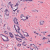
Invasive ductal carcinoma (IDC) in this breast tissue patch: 1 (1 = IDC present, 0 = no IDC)